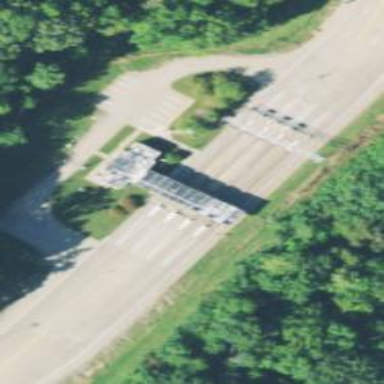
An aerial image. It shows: Toll gantry on the road.